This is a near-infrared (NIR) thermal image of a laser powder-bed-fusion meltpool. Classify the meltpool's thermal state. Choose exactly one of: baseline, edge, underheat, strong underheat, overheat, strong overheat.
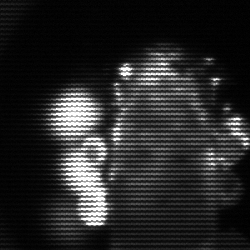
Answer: strong underheat